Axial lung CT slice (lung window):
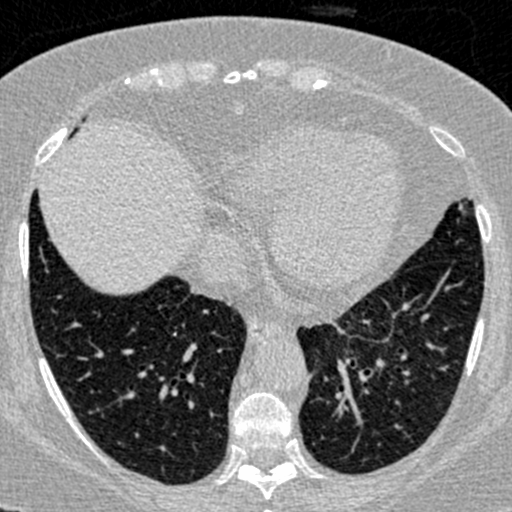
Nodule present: no